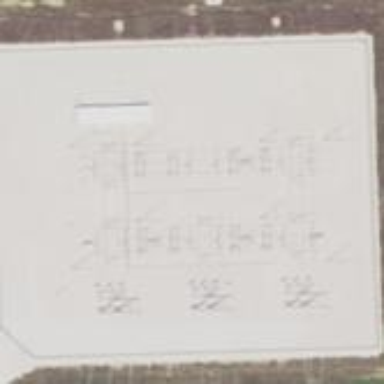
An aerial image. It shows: Substation for power.